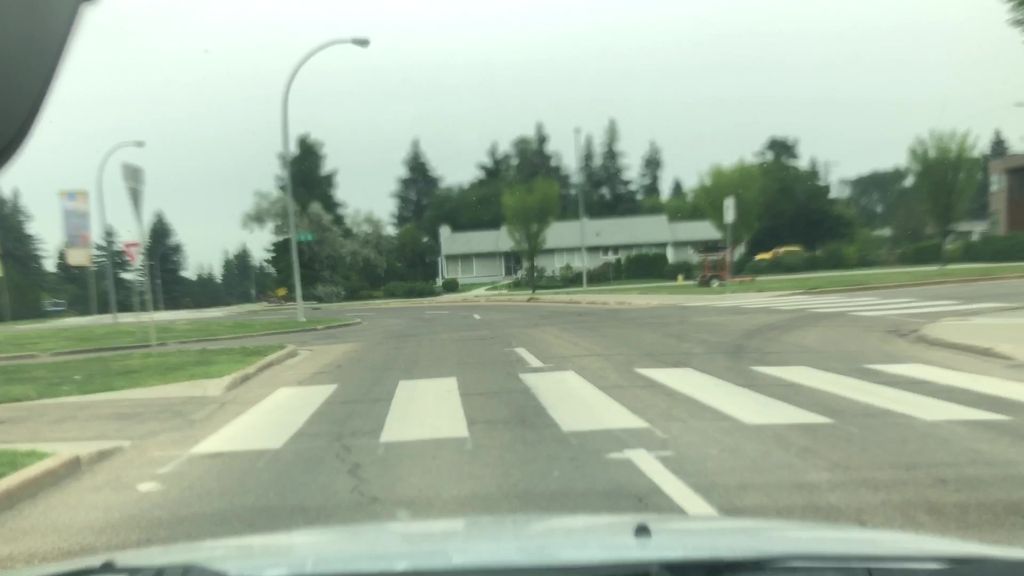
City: edmonton